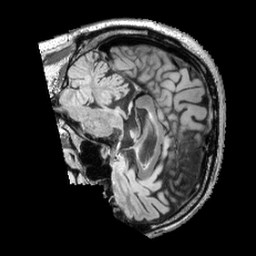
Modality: FLAIR
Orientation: sagittal
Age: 39
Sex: male
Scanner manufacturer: siemens
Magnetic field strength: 3 T
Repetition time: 5 s
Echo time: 0.387 s